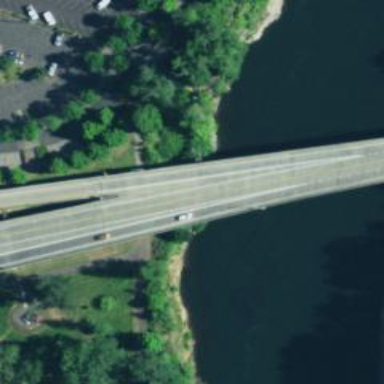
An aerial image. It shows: Trunk link highway passing over bridge.